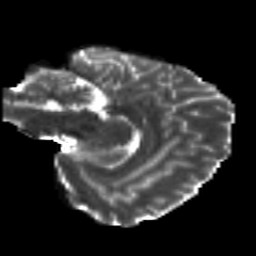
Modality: T2w
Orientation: sagittal
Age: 22
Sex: female
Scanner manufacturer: siemens
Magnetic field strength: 3 T
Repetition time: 8.8 s
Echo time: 0.085 s